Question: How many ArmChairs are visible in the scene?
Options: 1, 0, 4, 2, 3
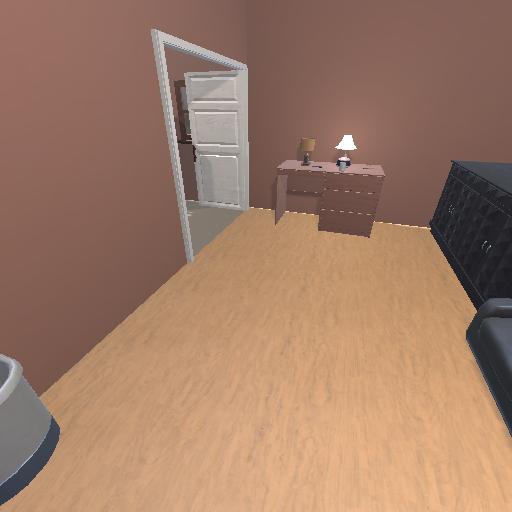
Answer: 1